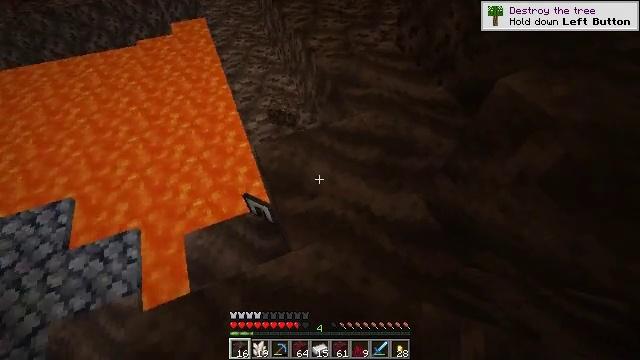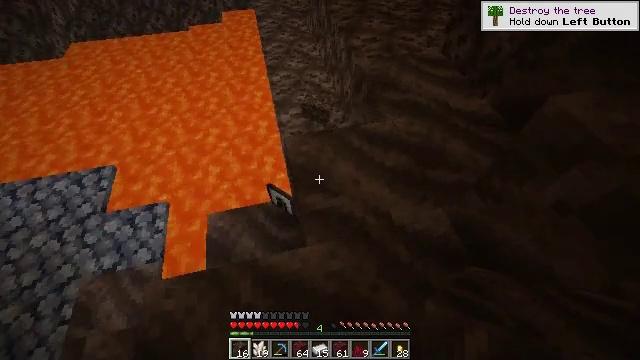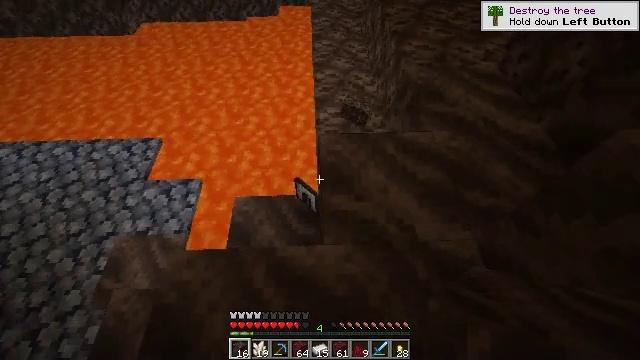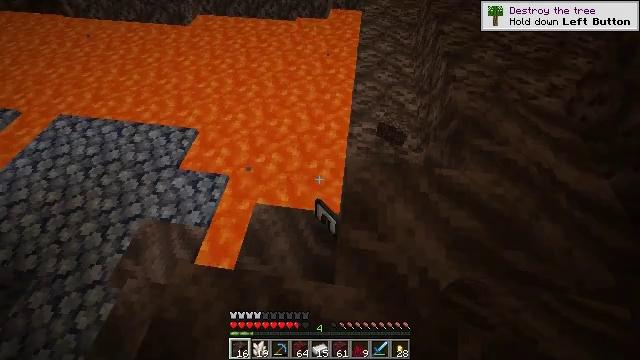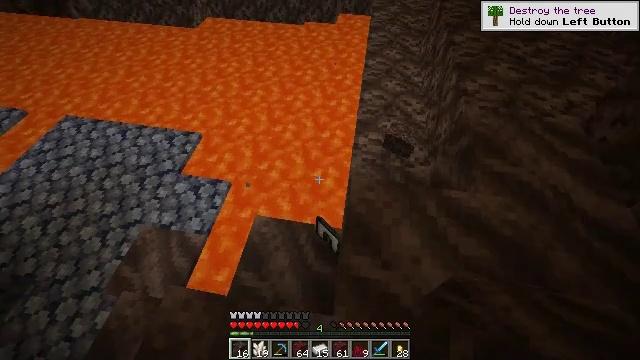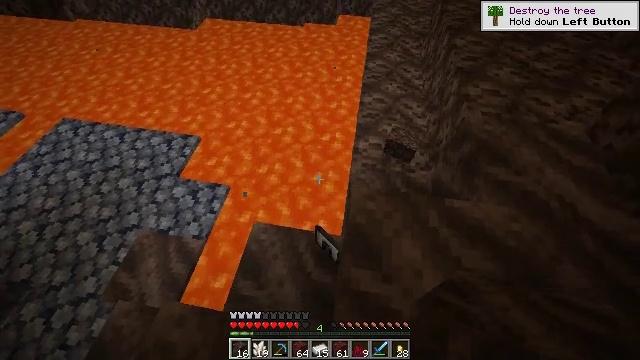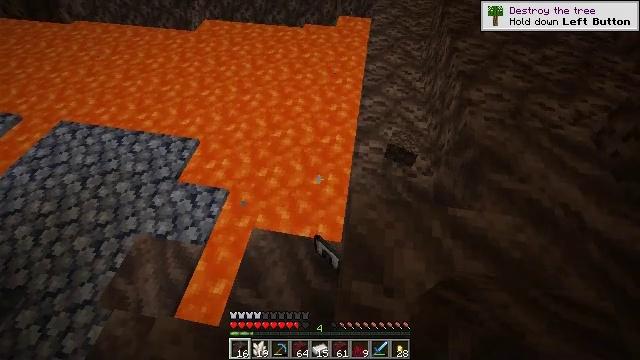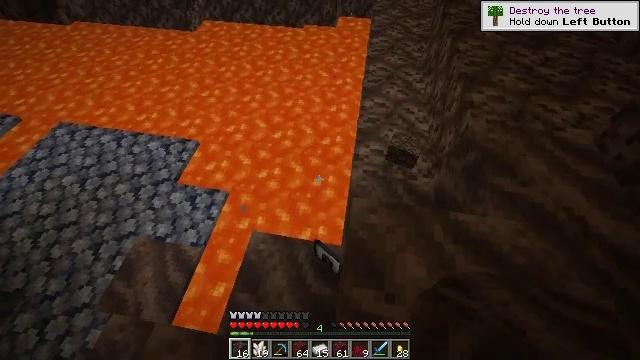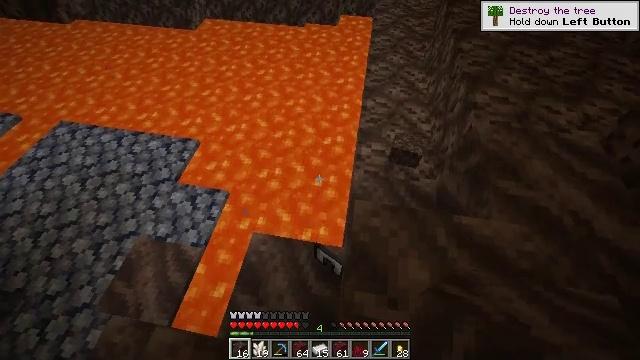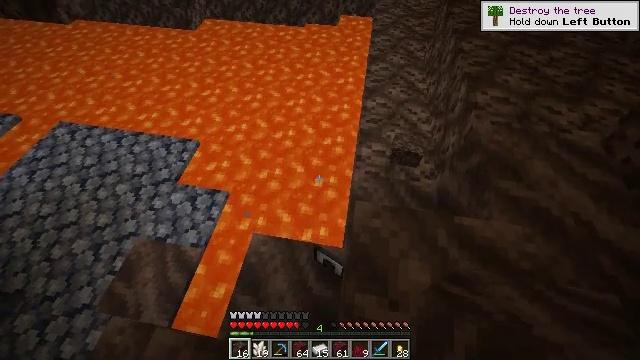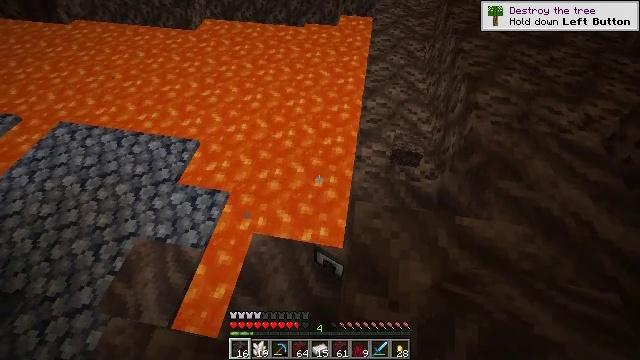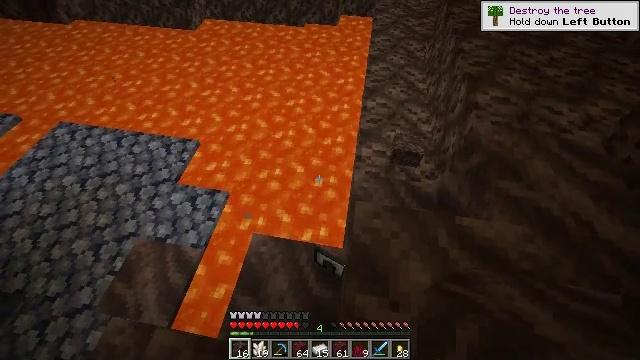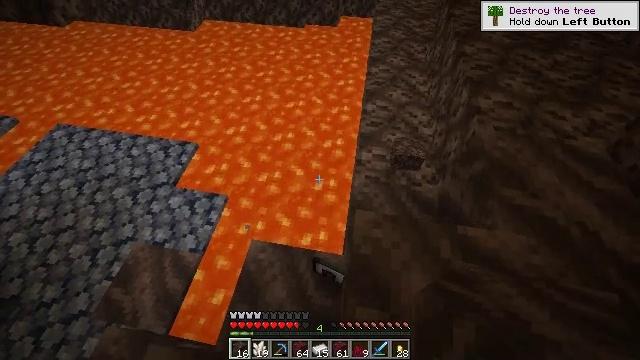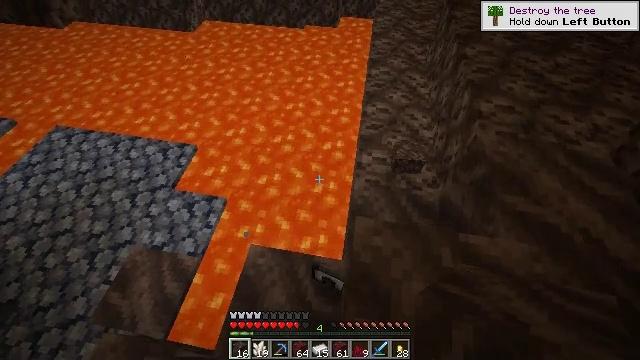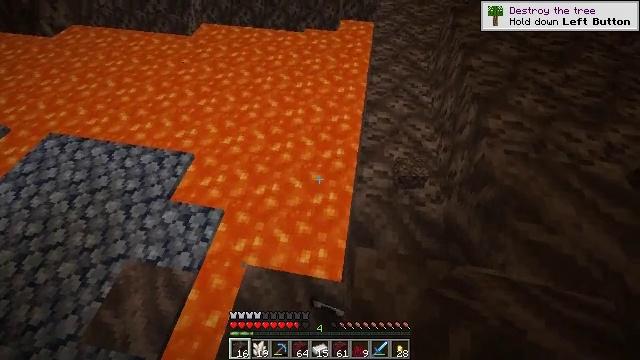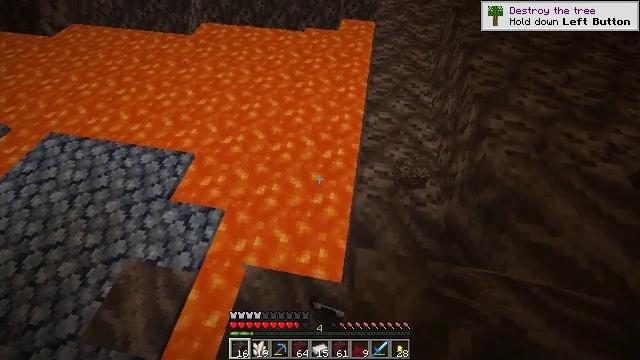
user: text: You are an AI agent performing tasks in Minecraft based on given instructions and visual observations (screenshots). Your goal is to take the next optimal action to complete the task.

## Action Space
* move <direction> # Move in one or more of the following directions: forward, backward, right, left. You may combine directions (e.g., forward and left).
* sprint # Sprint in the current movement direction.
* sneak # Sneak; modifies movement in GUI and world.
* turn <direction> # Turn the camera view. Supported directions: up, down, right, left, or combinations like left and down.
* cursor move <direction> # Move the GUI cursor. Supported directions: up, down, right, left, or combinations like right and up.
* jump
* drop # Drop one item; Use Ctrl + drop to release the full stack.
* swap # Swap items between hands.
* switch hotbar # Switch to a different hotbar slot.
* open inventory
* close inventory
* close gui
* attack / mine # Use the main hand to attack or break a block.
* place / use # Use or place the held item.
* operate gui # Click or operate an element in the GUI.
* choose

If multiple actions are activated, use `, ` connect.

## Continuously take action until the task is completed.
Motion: motion action
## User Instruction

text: Attack the soul fire to put it out.
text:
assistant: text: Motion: turn left
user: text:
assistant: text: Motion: move forward, turn left
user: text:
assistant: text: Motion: move forward, turn left
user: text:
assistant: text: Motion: move forward, turn left
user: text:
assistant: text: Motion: no_op
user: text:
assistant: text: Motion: no_op
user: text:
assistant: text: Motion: no_op
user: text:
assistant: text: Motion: no_op
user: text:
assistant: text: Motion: no_op
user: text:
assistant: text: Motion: no_op
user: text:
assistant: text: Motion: no_op
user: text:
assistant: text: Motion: move forward
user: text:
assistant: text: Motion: move forward
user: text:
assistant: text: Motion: no_op
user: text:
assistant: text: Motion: no_op
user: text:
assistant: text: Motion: turn left
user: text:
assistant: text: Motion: turn left
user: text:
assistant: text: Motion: no_op
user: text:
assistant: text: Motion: no_op
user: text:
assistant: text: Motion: no_op
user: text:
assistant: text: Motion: no_op
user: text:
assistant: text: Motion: turn left
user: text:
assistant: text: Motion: turn left
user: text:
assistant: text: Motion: turn left
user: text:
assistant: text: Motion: turn left
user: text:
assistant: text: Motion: turn left
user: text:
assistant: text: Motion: no_op
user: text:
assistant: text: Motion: no_op
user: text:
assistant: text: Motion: move left
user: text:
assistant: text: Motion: move left